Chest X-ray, PA view. Patient: 28 years old, sex F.
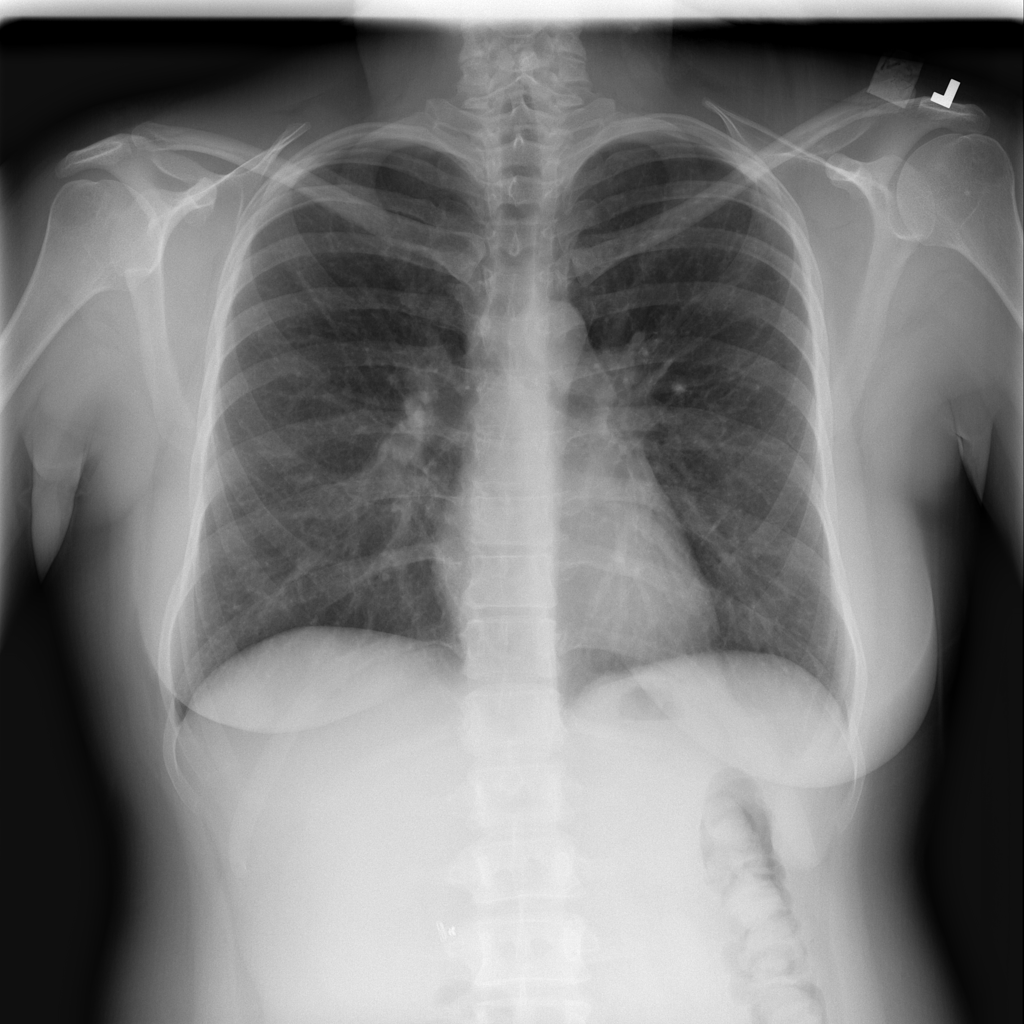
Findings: No Finding